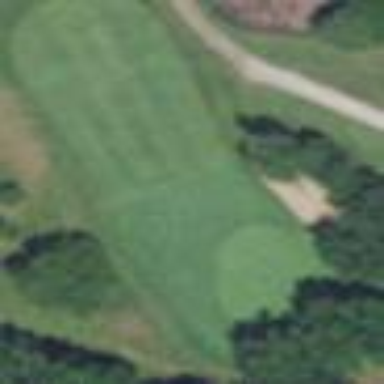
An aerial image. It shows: Grassy area designated as golf fairway.